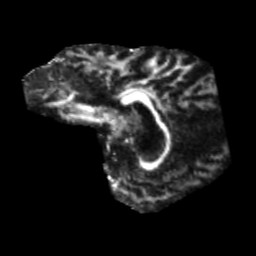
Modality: FA
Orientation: sagittal
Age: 57
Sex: male
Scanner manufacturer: siemens
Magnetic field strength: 3 T
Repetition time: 5.25 s
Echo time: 0.08 s